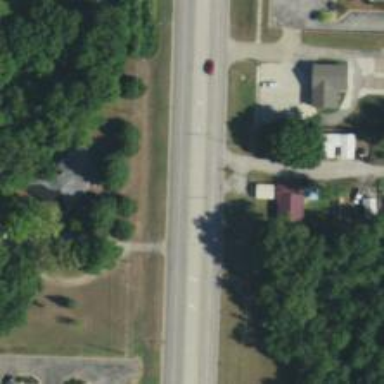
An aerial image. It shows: Trunk highway.